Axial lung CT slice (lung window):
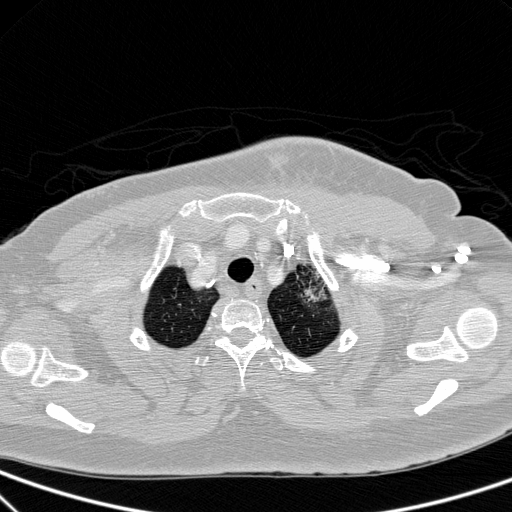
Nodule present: no